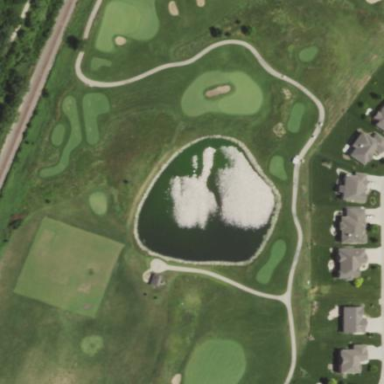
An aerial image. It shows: Rough grassy area used for golf.